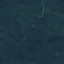
Land use / land cover class: Forest